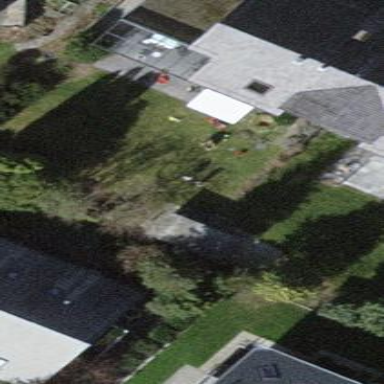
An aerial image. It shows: Terrace building.